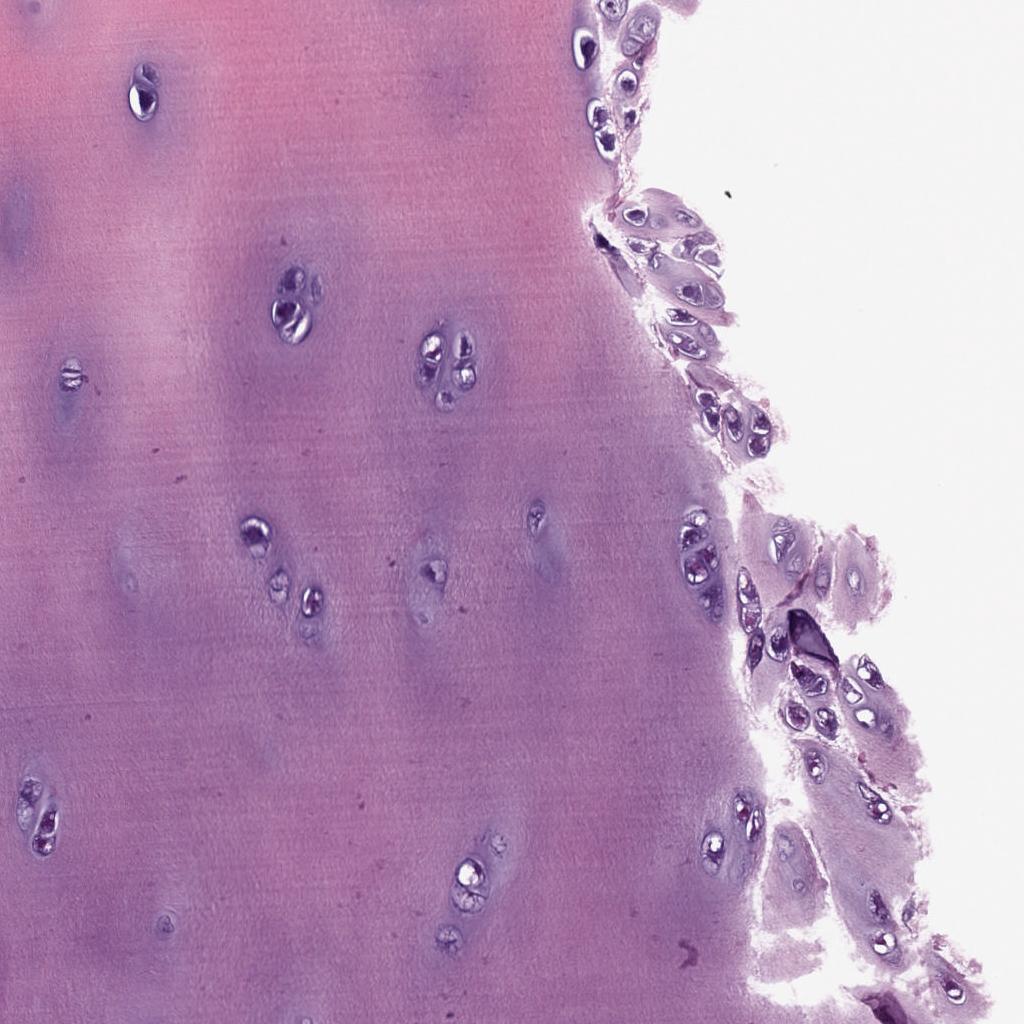
Label: Non-Tumor